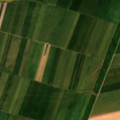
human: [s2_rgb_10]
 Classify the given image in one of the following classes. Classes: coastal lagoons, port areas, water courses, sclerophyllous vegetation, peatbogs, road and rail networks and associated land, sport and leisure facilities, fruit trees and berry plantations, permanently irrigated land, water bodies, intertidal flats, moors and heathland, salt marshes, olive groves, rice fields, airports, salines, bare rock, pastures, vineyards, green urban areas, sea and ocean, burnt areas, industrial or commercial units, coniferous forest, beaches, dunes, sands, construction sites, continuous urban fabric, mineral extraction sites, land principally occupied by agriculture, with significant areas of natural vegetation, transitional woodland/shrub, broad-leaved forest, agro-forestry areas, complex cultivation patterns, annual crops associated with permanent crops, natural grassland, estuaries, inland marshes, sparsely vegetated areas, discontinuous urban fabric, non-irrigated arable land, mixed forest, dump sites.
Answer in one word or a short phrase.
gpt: non-irrigated arable land